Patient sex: M
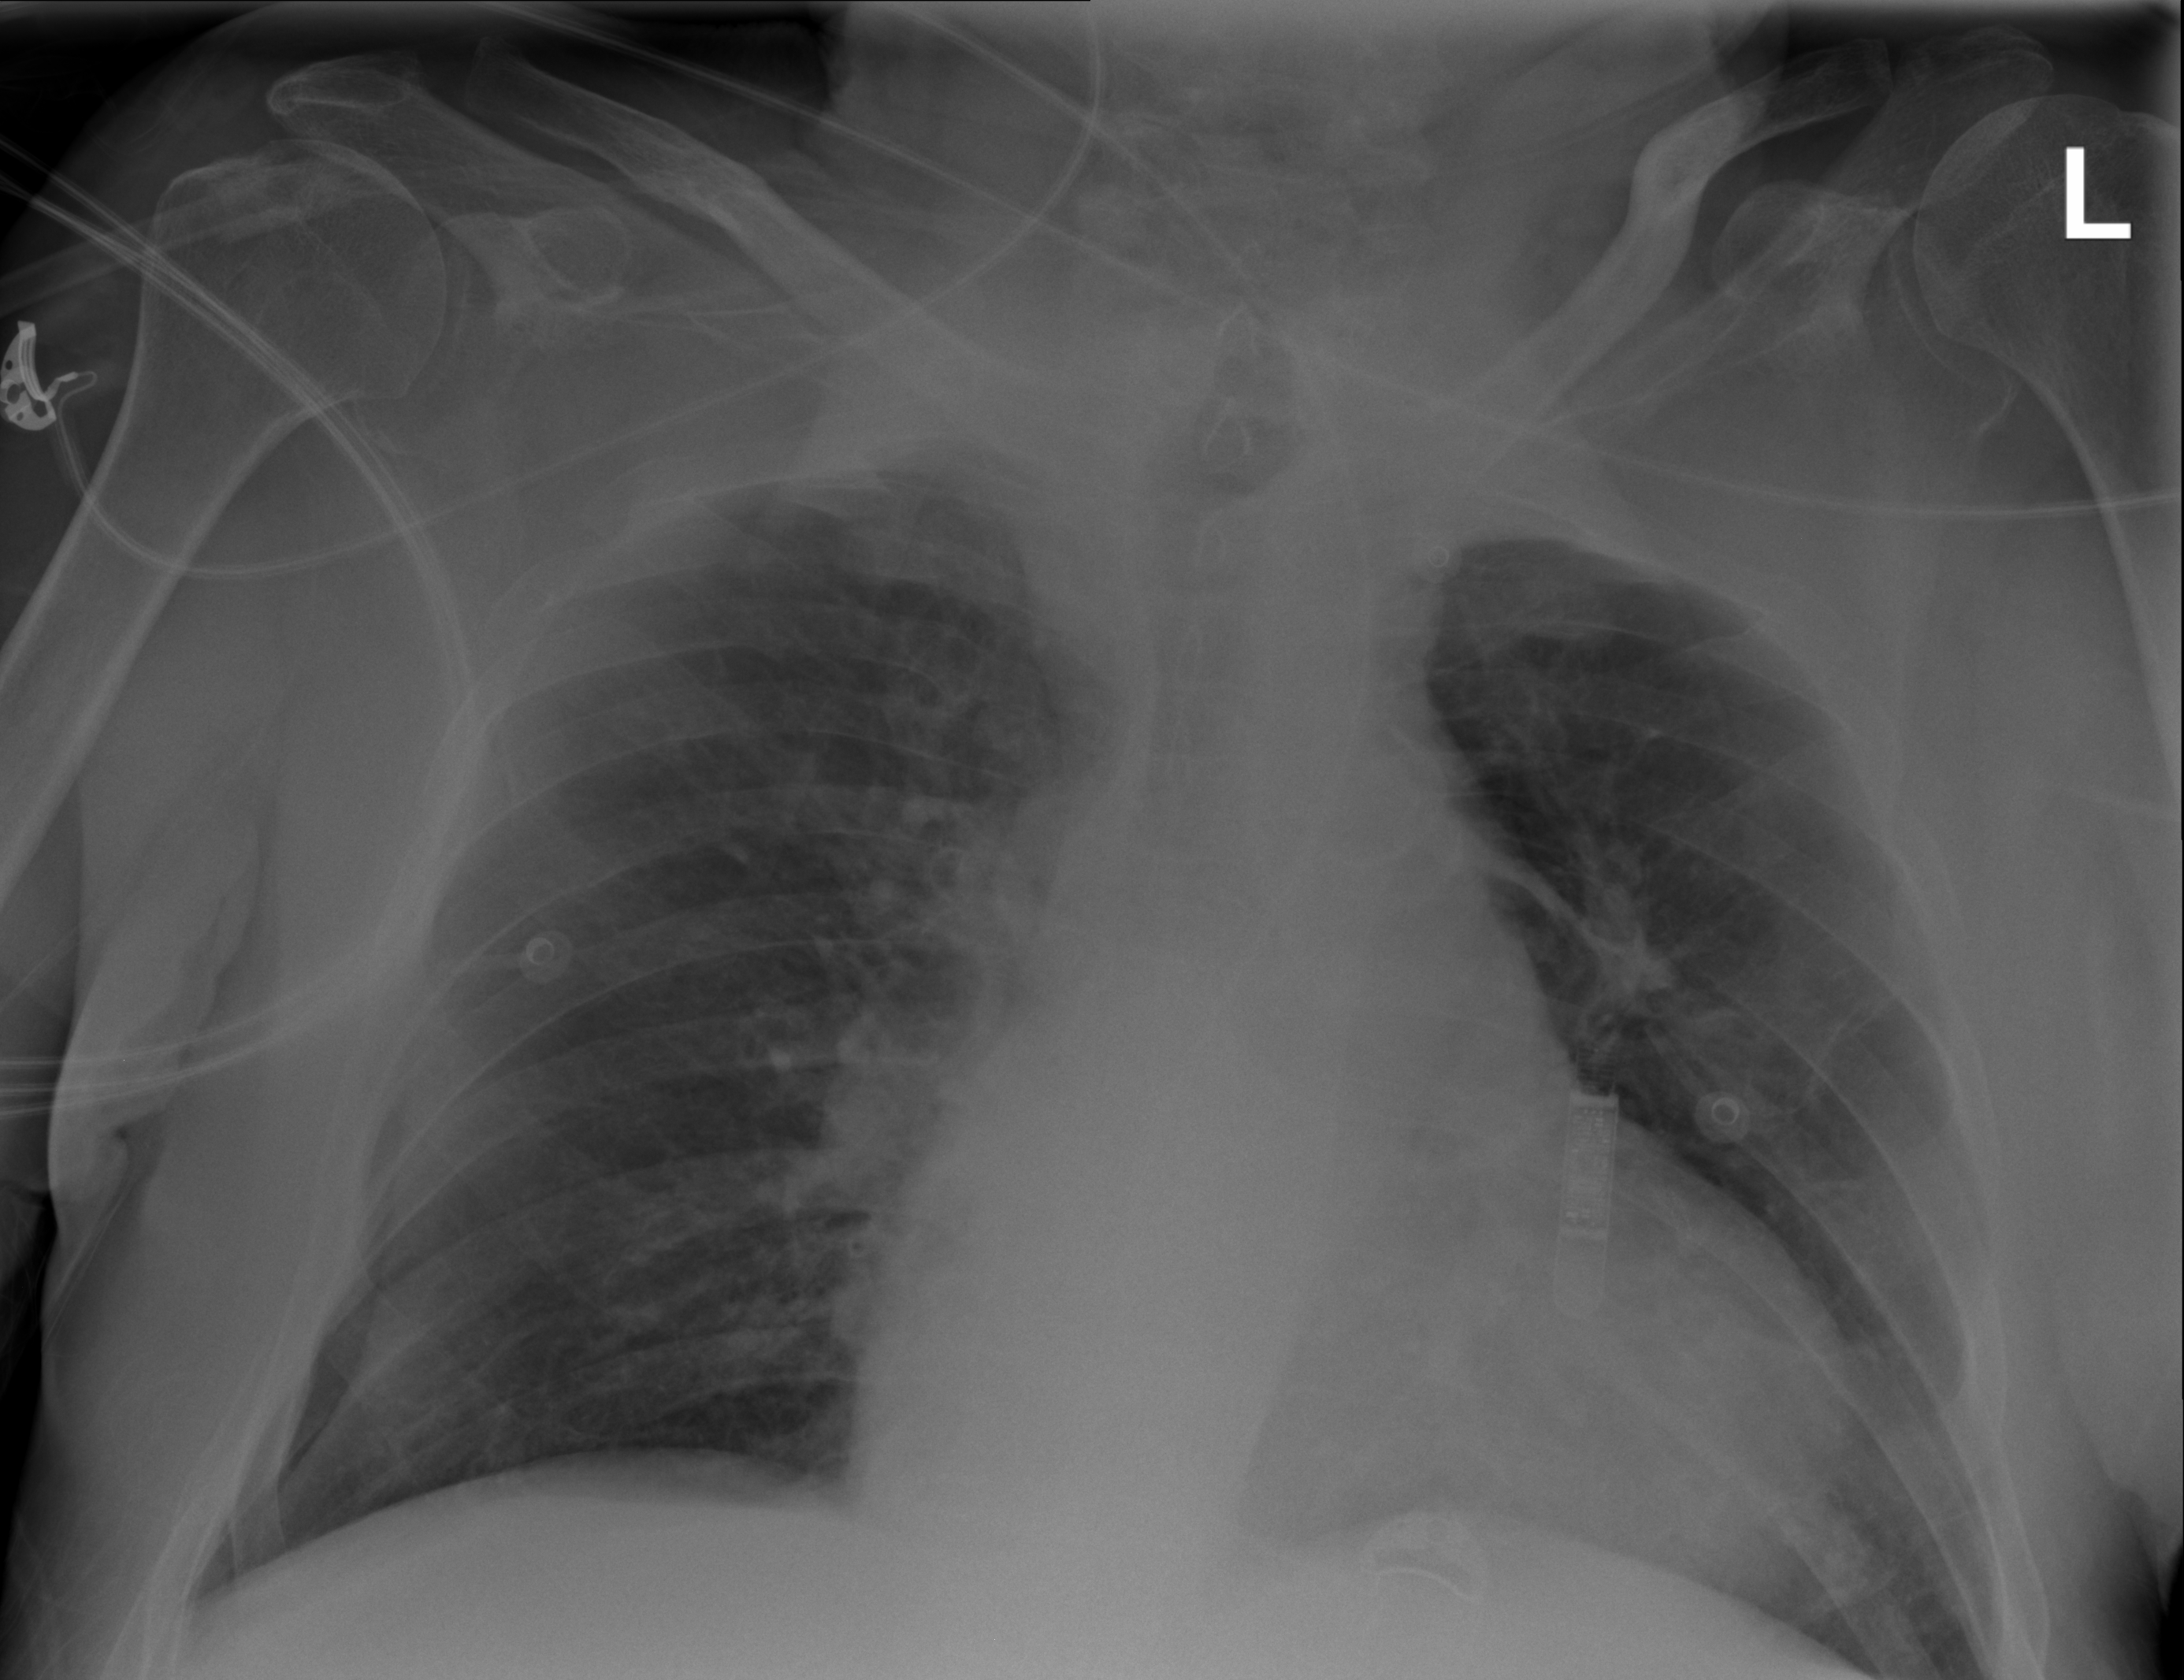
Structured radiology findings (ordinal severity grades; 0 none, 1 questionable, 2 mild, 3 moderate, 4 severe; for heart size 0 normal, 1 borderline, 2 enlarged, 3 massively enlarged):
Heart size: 2
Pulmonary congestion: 2
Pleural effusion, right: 2
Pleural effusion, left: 0
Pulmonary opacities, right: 1
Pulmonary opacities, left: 2
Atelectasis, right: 2
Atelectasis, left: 2